Question: Using the snippet below throws me a null pointer exception, but i can't find the reason:
'''
String path = ResourcesLoader.class.getResource("src/i3d/resourcesloader/libraries/lib.txt").toString();
'''

Am i using the 'getResources' wrong? I even tried to enter the full path, like "D:\Workspace...", double backslashes, double forwardslashes but i get the exception of null pointer. The only thing i haven't tried is using java's path separator, but that shouldn't be a problem at this moment as it runs on Windows. What do i miss?
Thanks!
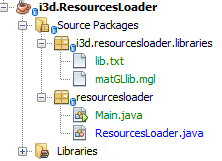
Answer: 'getResource' <URL>.
'/' is the root for your resources if you use absolute resource locations. It is equivalent to the root the 'src' folder. '/i3d/resourcesloader/libraries/lib.txt' would be the correct way to access the resource.
It would be nicer to separate the resources in a separate folder that is merged by the build tool (e.g. in Maven: '/src/main/java', '/src/main/resources').